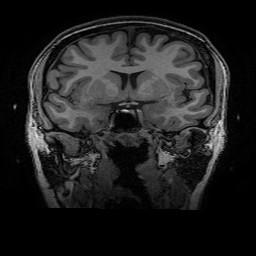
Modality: T1w
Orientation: sagittal
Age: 28
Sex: female
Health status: healthy
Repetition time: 2.53 s
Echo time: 0.0034 s